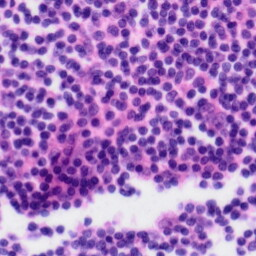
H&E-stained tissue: Tonsil